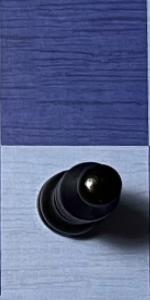
Label: Bishop_Black